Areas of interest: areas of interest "Business Office Building"
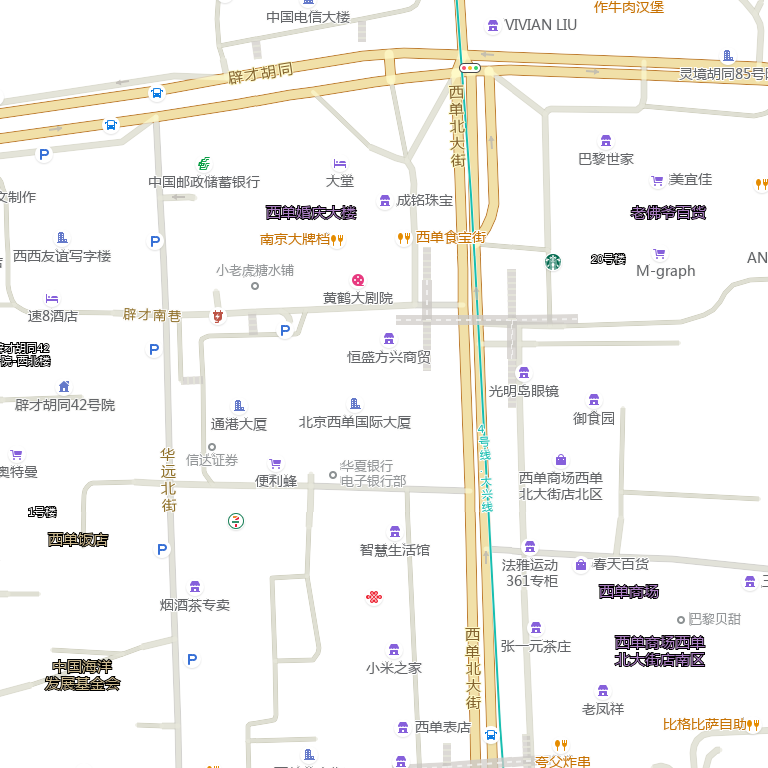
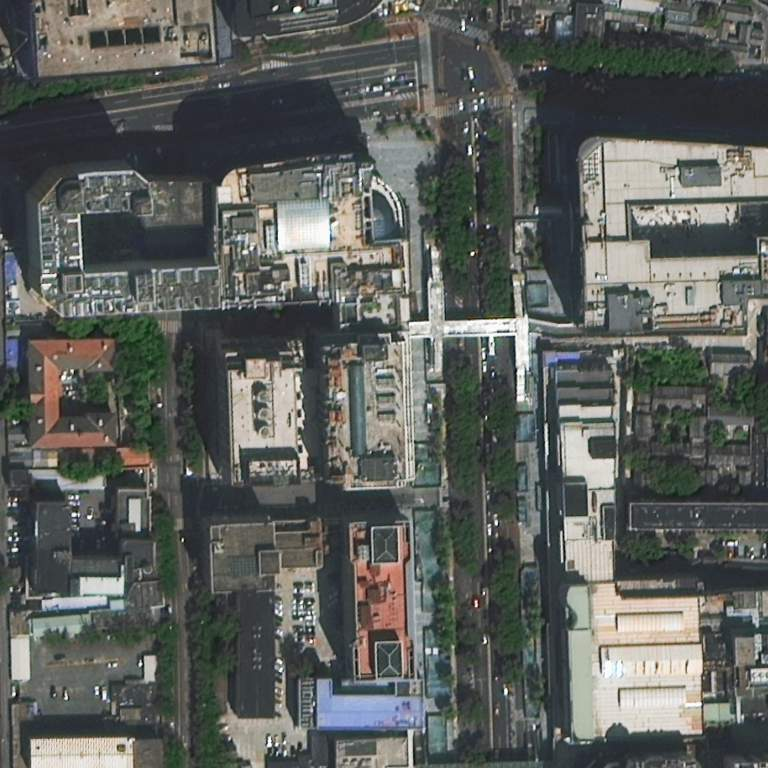